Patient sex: M
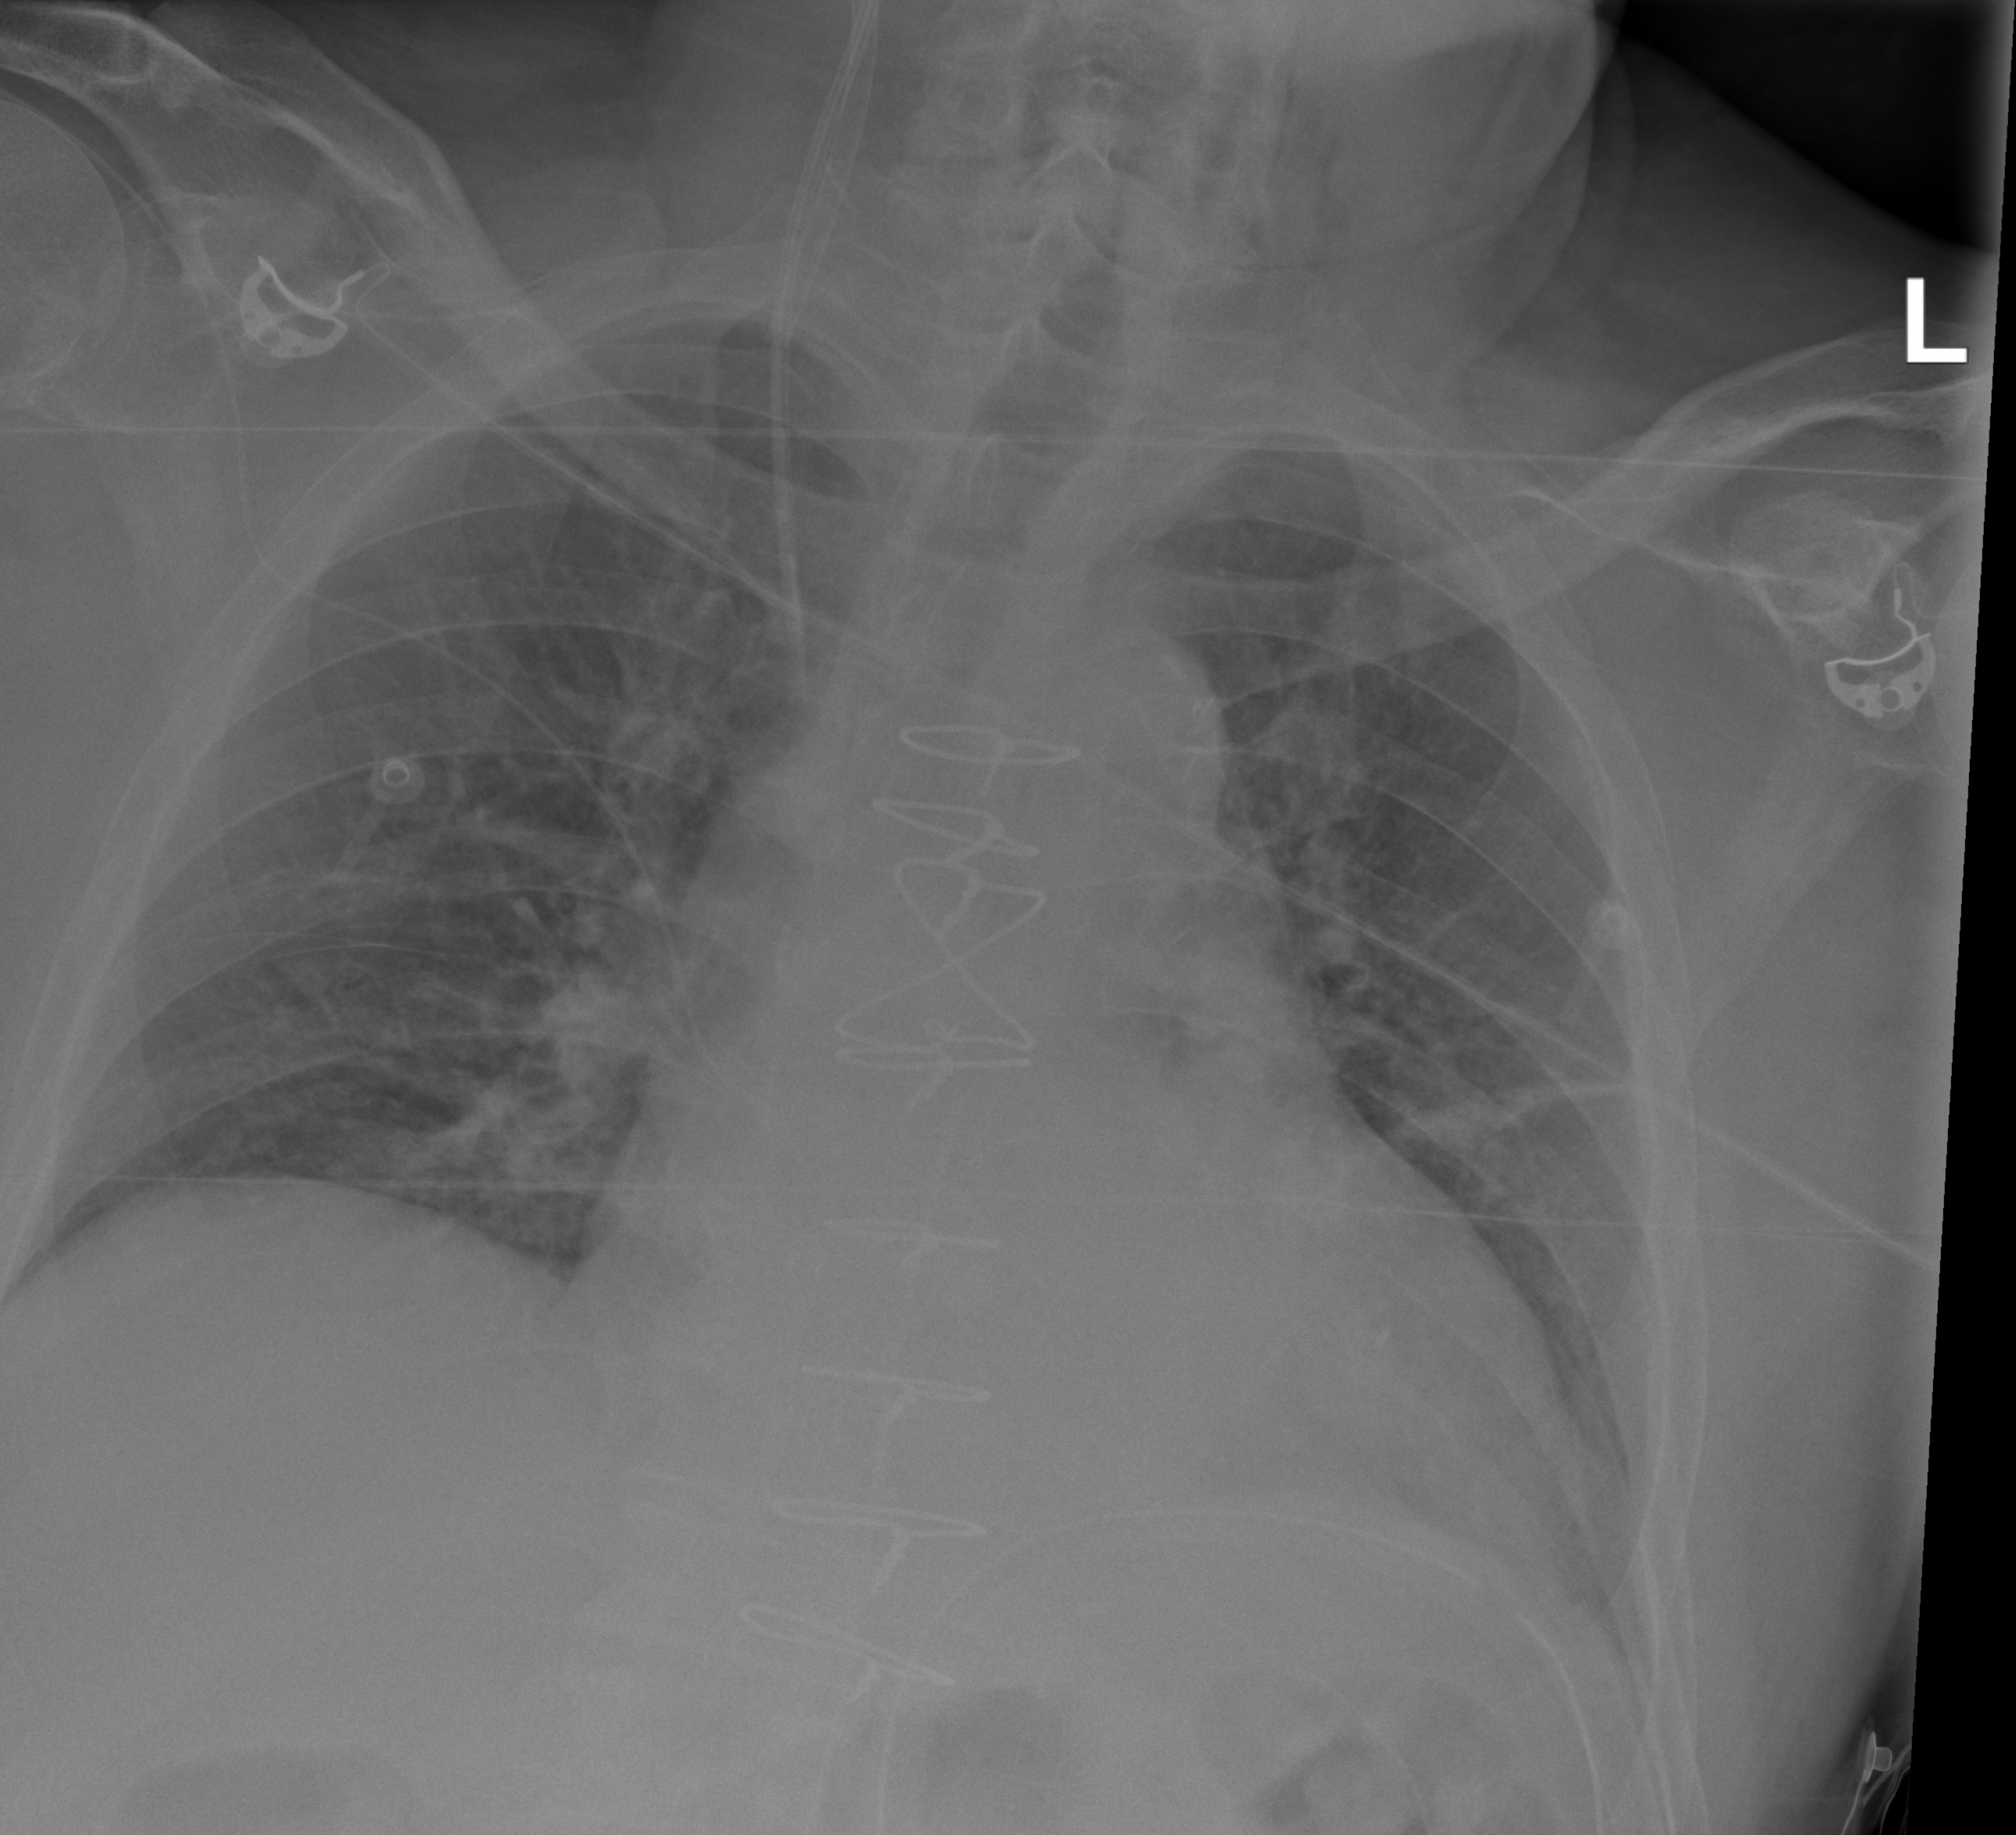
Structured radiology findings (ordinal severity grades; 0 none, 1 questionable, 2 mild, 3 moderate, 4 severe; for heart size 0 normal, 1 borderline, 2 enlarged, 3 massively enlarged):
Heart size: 2
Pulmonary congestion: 2
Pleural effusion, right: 0
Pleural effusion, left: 2
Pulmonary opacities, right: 1
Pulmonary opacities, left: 1
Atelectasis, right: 2
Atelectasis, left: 2